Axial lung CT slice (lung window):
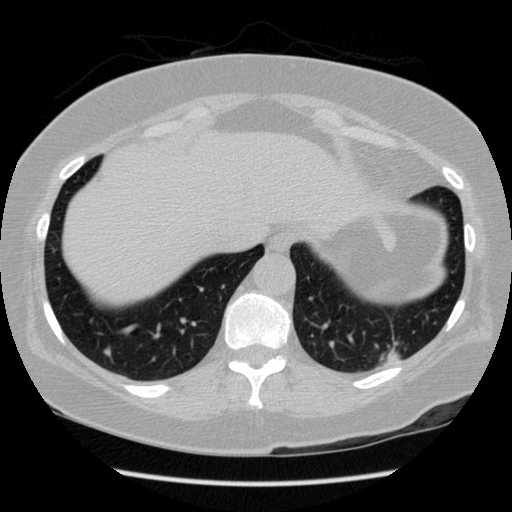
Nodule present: yes
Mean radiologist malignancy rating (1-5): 1